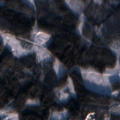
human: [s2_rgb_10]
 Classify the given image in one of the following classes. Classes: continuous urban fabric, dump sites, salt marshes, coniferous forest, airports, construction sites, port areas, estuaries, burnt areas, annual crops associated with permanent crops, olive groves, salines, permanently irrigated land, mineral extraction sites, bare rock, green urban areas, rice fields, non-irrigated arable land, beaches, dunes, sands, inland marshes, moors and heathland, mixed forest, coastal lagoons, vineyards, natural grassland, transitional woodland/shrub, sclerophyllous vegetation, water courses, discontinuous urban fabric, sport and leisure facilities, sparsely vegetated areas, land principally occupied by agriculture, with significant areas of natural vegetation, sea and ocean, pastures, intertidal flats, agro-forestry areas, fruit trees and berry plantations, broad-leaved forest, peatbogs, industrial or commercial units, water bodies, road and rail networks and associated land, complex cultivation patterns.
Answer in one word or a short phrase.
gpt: coniferous forest, transitional woodland/shrub